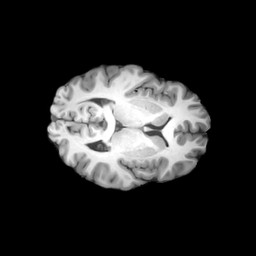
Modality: T1w
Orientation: axial